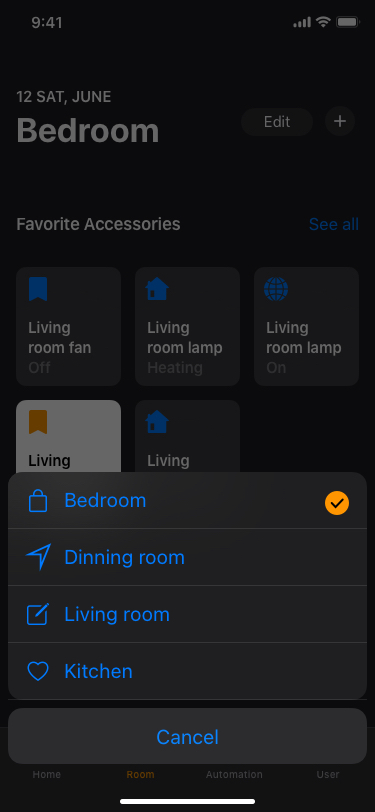
Text in this UI design:
Bedroom
Dinning room
Kitchen
Living room